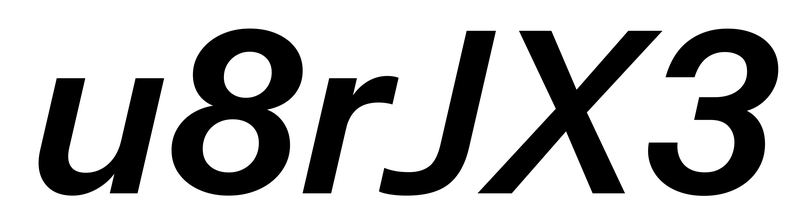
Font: InstrumentSans-Italic_SemiBold_Italic